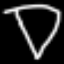
Label: diamond